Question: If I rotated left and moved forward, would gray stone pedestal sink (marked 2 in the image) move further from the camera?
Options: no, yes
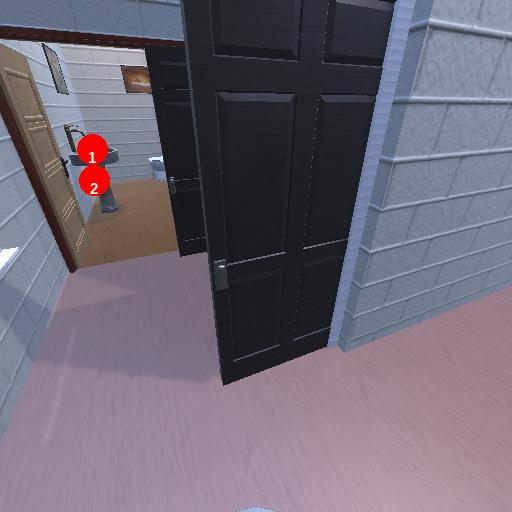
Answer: no